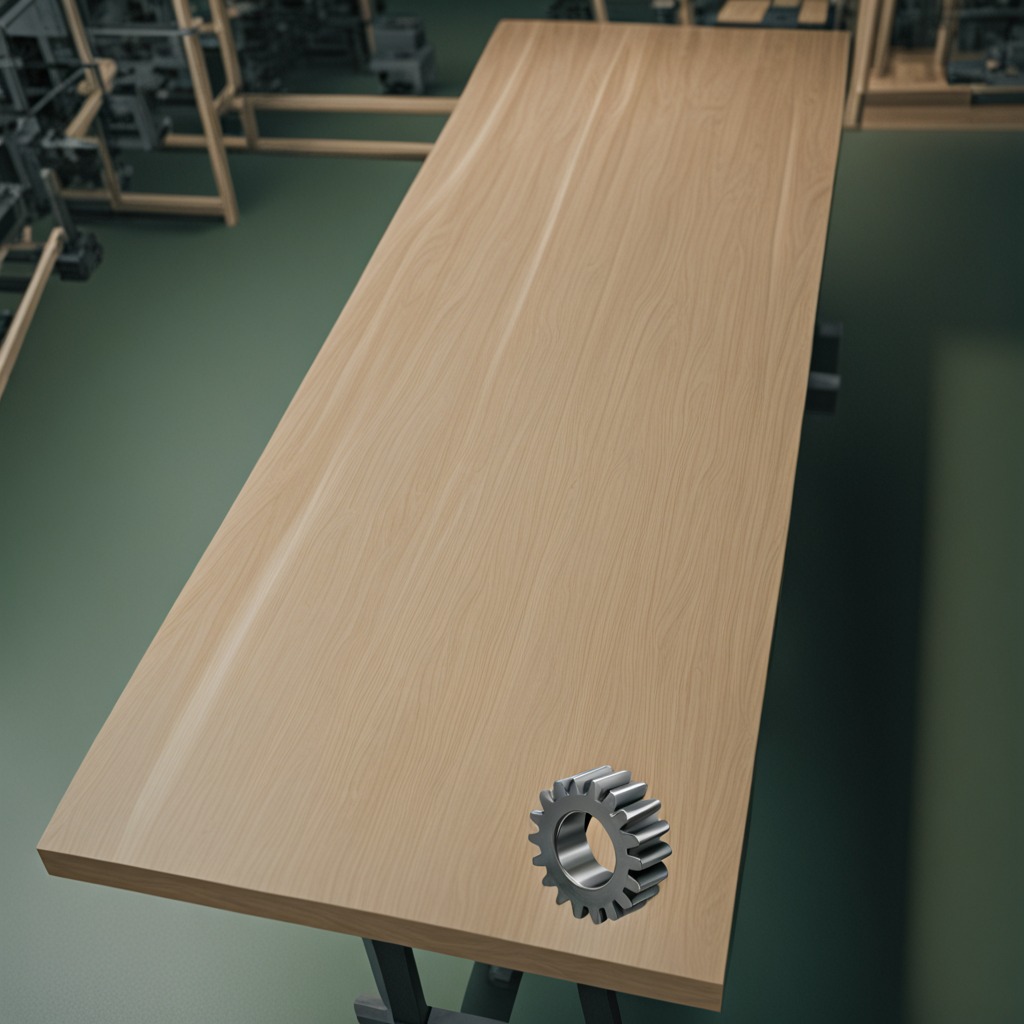
A steel gear with teeth is lying on a workbench inside a coastal fishing gear workshop.